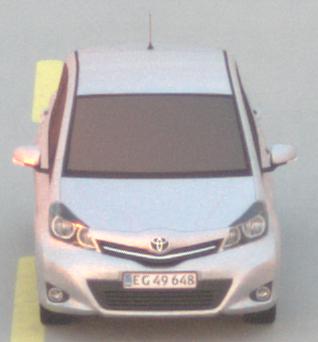
Make: Toyota
Model: Yaris 1.0
Detailed model: Yaris (XP9)
Model produced from: 2009/01
Model produced until: 2010/10
Doors: 3
Color: white
Road condition: dry road
Daytime: sunrise or sunset
Contrast: medium contrast